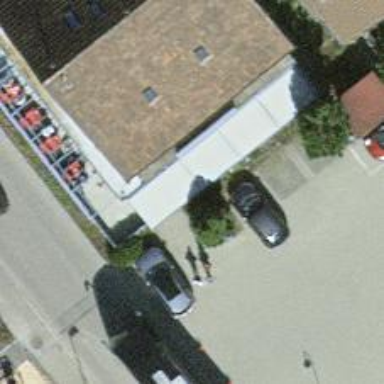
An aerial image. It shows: Charging station.